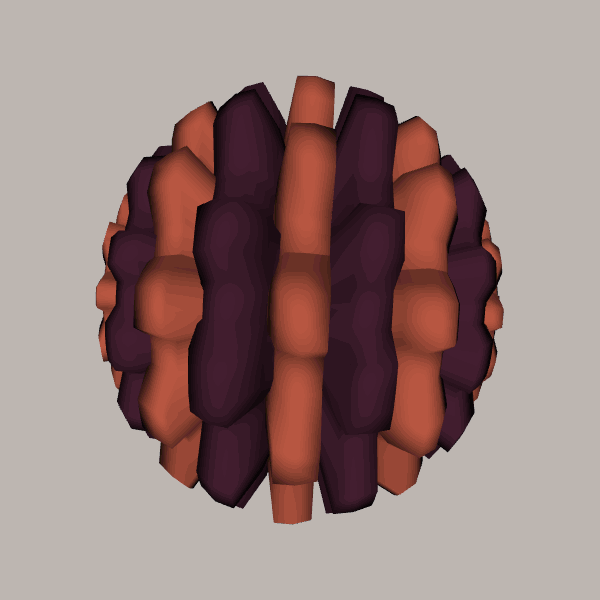
Background: light